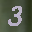
Label: 3